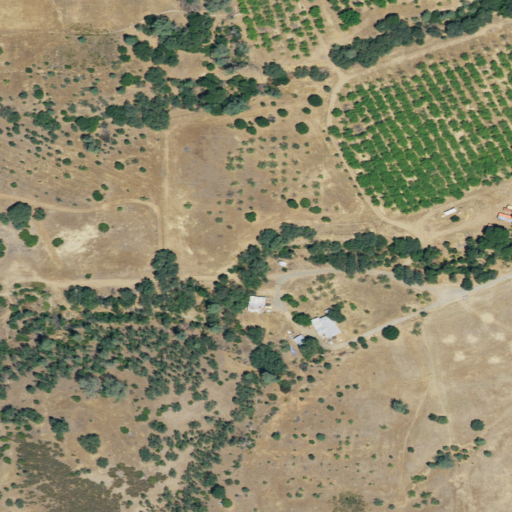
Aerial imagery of valley in California named Reiff Canyon containing grassland, shrub, open development, and low intensity development